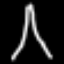
Label: The Eiffel Tower